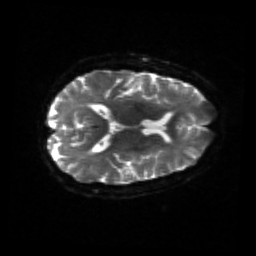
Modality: sbref
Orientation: axial
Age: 61
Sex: male
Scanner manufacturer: siemens
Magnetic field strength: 3 T
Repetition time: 4.71 s
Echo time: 0.0906 s